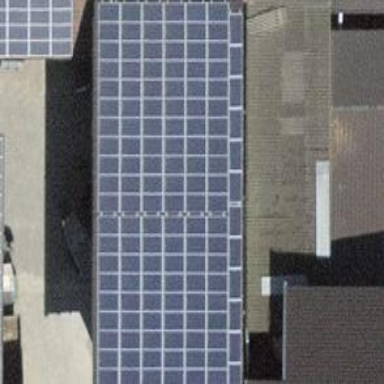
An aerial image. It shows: Solar power generator using photovoltaic panels.